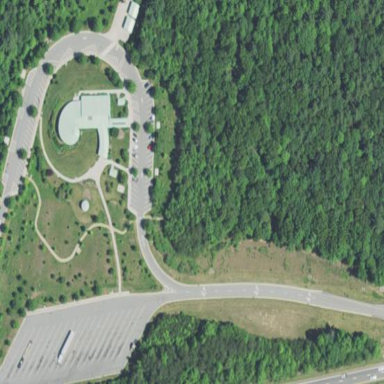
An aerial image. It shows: Rest area on the road.